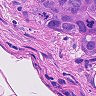
Metastatic tissue present: yes